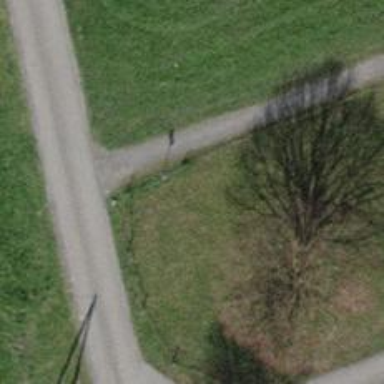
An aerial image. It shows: Guidepost providing information.